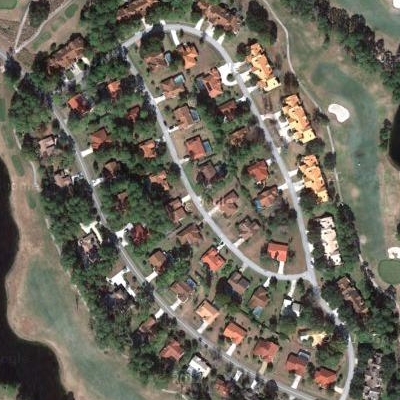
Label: fResident